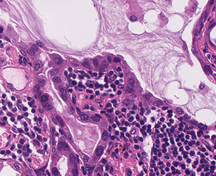
Tumor epithelial tissue: yes
Tumor-associated stroma tissue: yes
Normal tissue: no